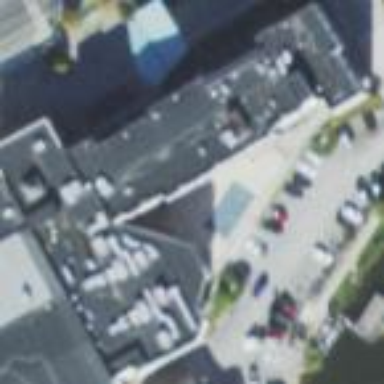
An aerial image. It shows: Hotel building.